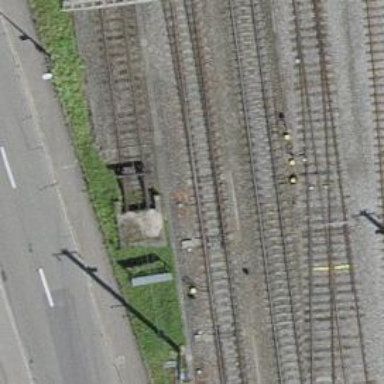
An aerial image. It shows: Rail siding with electrified tracks using contact line.